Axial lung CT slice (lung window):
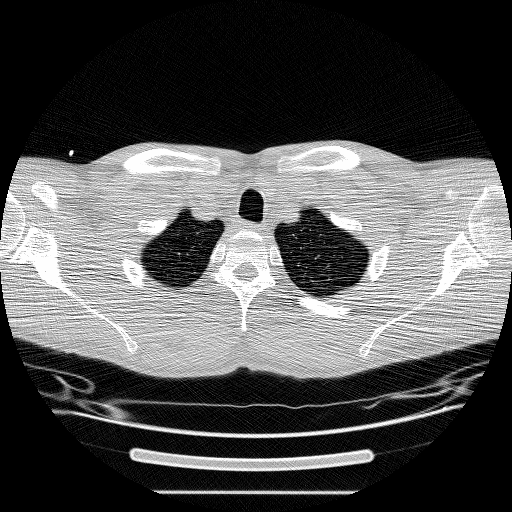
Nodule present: no